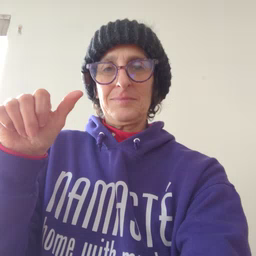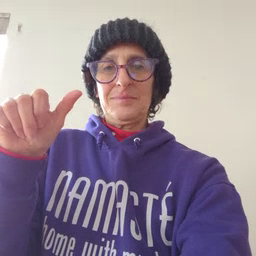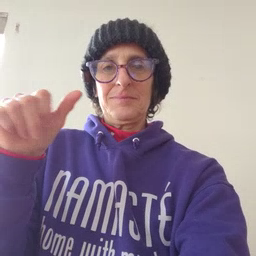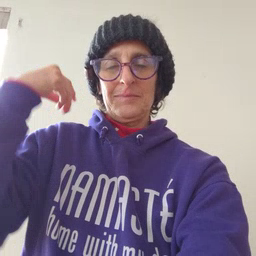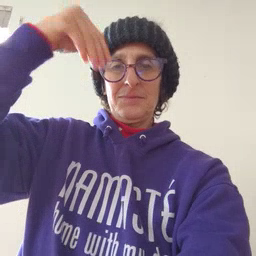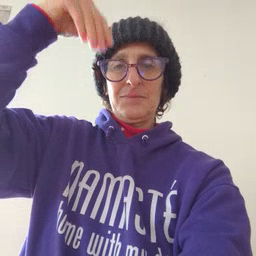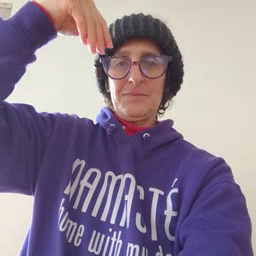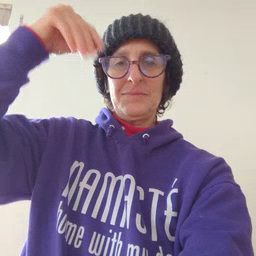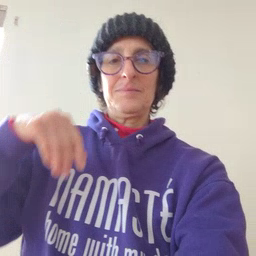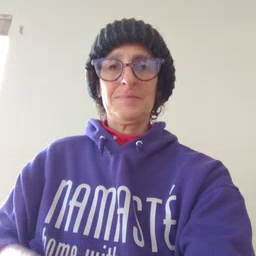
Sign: store